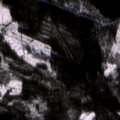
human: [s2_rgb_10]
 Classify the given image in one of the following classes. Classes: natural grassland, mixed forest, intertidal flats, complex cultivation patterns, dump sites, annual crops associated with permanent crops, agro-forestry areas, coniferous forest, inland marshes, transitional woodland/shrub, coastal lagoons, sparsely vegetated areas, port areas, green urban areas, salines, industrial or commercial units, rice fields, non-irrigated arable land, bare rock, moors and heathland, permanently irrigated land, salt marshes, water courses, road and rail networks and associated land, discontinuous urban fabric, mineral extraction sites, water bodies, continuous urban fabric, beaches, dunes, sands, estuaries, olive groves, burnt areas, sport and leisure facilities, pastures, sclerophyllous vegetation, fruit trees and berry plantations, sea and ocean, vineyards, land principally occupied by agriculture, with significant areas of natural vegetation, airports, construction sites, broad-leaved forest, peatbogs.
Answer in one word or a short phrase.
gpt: coniferous forest, mixed forest, transitional woodland/shrub